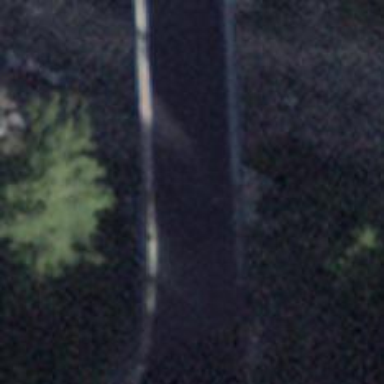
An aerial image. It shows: Lift gate barrier.